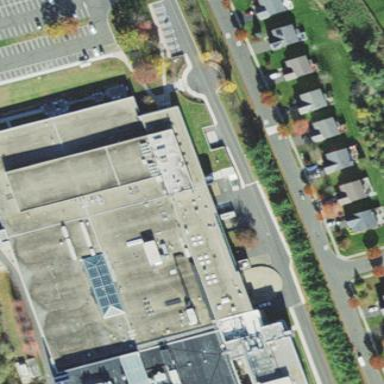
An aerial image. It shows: Part of building.